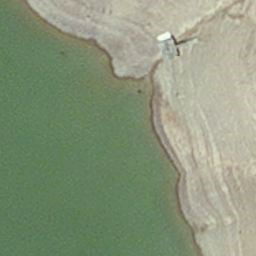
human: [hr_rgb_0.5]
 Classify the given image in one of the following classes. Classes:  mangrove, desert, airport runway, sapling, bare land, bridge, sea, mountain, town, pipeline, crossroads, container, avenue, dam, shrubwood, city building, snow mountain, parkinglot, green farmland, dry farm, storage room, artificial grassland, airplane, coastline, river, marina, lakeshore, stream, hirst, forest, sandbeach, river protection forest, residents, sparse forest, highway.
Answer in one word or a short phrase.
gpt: hirst